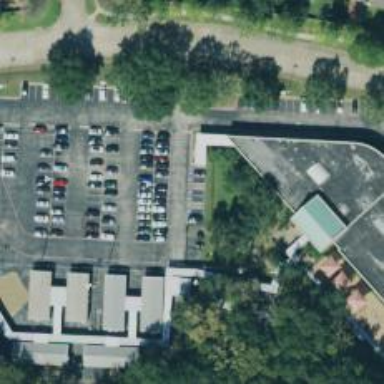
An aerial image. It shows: Parking space.